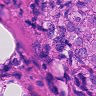
Metastatic tissue present: yes